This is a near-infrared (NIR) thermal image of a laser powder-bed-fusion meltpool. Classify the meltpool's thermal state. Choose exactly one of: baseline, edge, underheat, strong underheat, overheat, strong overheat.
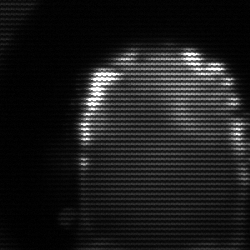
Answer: baseline